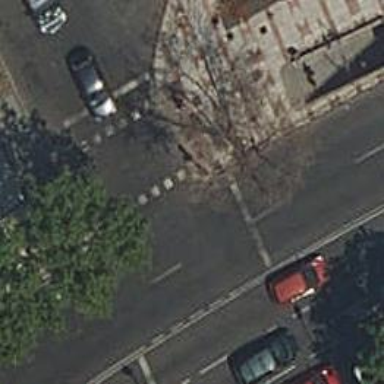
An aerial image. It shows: Road with traffic signals and zebra crossing with traffic signals.